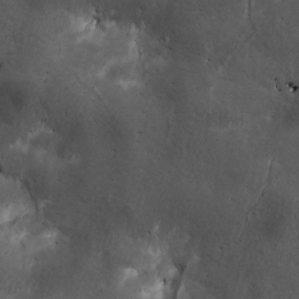
Label: non_frost